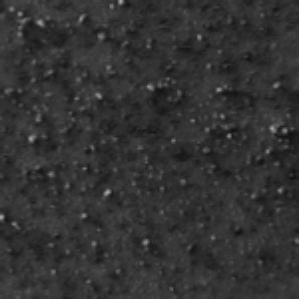
Label: frost